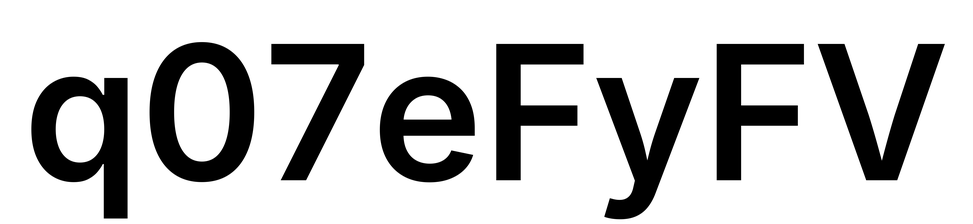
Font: Inter_SemiBold